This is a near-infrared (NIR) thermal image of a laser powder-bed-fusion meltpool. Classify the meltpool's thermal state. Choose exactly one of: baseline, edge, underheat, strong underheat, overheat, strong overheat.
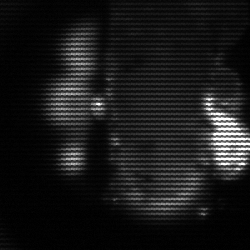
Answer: strong underheat